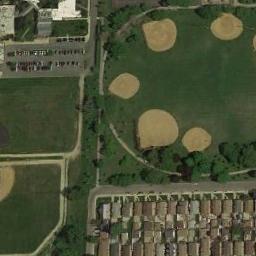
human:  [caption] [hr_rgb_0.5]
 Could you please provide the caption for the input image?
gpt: There are six baseball diamonds in the grass surrounded by the parking lot, Houses and trees .

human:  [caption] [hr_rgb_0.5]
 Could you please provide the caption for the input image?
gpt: The picture shows three baseball fields and a row of black houses .

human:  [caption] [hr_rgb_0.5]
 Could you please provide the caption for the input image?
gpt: Five baseball diamonds are between many buildings and a parking lot with lots of cars .

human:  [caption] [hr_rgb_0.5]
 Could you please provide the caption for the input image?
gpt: Some baseball diamonds of different sizes next to a parking lot and some houses beside .

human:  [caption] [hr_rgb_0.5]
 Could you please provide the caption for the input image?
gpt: Many buildings are next to  the five baseball diamonds .